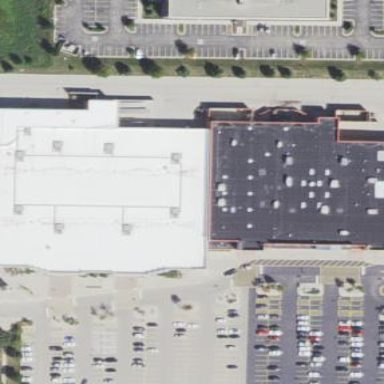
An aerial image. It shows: Retail building housing supermarket.